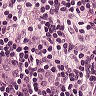
Metastatic tissue present: no